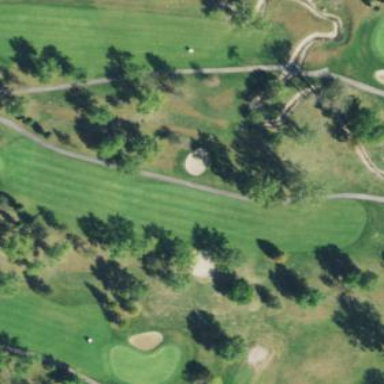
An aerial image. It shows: Grassy area designated as golf fairway.